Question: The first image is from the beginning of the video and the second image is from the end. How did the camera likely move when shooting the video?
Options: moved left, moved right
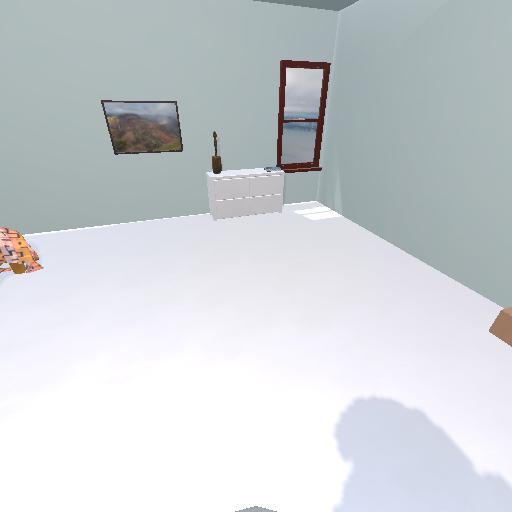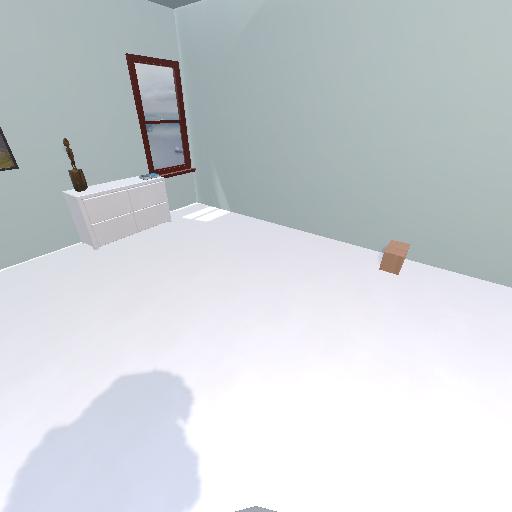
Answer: moved left